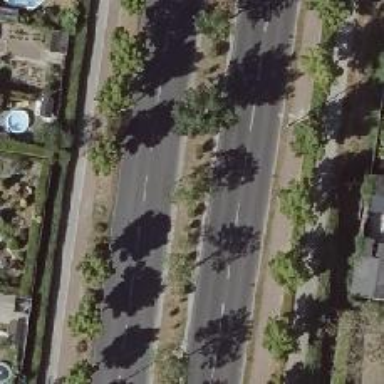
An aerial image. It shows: Beautiful avenue lined with deciduous broadleaved trees.